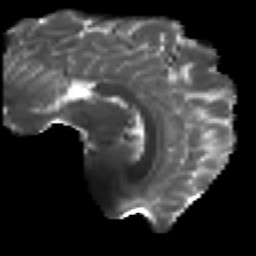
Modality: T2w
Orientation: sagittal
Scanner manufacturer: ge
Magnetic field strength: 3 T
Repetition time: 7.98 s
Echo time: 0.0701 s